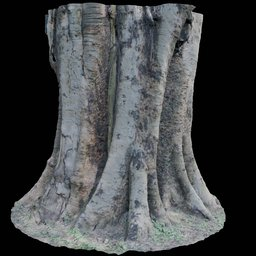
Label: nature